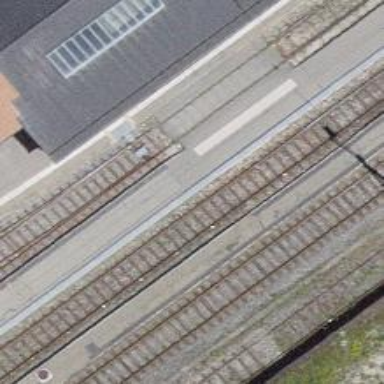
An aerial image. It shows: Railway switch.